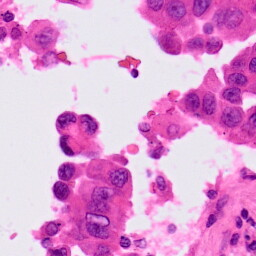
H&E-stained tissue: Lung